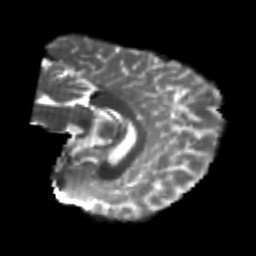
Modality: T2w
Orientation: sagittal
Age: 20
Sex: female
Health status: healthy
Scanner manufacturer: philips
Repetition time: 7.386 s
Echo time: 0.08599 s